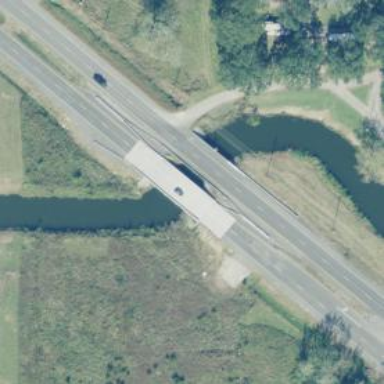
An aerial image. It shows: Trunk highway with bridge.